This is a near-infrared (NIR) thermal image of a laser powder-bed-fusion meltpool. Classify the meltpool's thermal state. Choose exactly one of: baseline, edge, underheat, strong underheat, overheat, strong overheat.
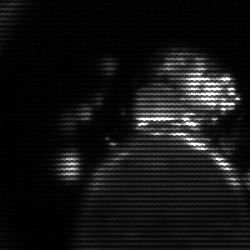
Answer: baseline